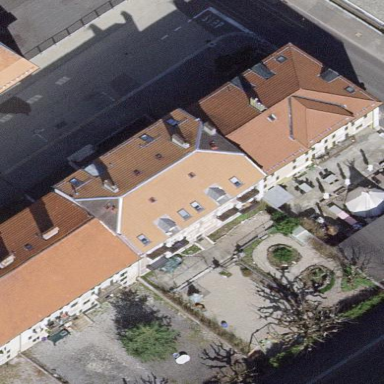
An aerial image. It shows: Restaurant in building.